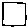
Label: square